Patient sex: F
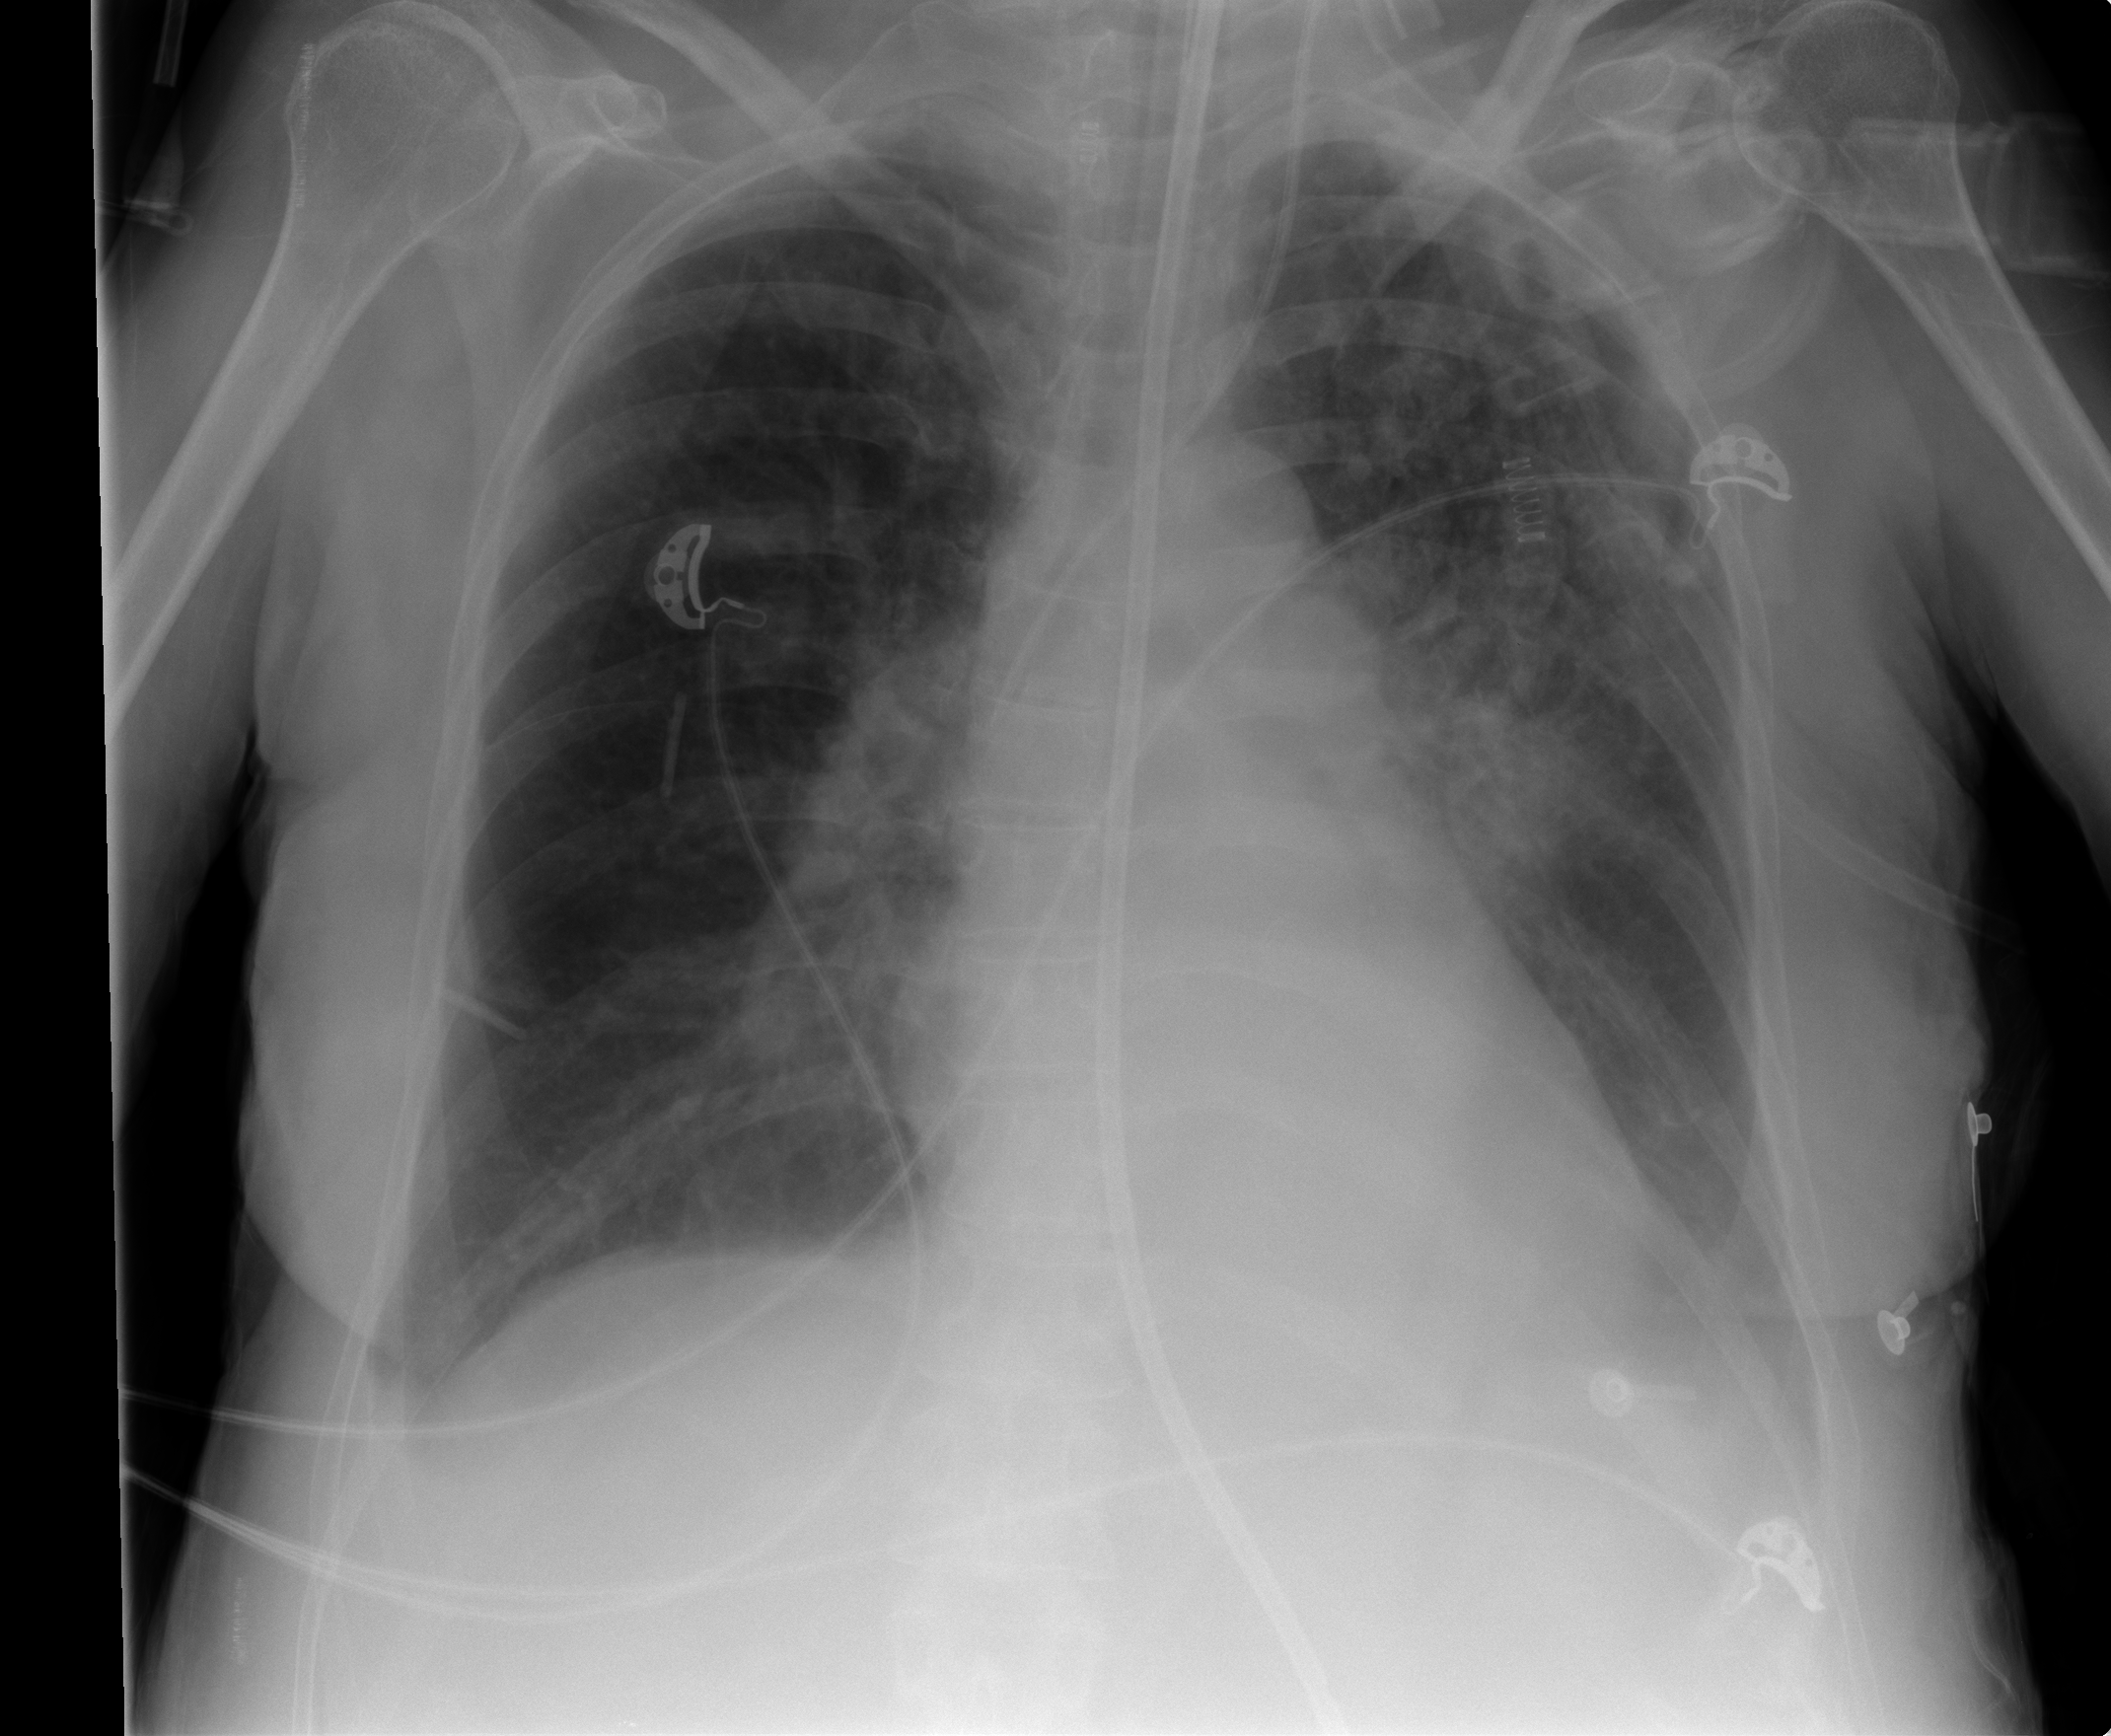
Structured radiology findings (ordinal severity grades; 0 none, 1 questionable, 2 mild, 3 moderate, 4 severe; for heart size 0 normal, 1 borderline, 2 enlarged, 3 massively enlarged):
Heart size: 0
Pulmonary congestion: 0
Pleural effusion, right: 2
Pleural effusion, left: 2
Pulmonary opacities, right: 0
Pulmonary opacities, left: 2
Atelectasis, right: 2
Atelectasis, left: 2